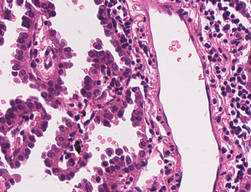
Tumor epithelial tissue: yes
Tumor-associated stroma tissue: yes
Normal tissue: no